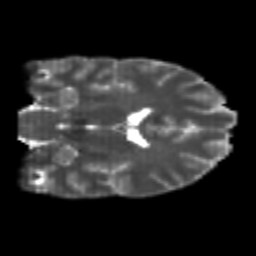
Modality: T2w
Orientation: coronal
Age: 21
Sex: male
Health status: healthy
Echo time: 0.074 s